Question: '''
31.238993 , 121.490515
30.<PHONE> , 71.47416667
25.617214 , 85.<PHONE>
5.316667 , -4.033333
'''
I wished to simplify plot the above points on map.
Code Used:
'''
map = Basemap()
map.drawcoastlines()
map.drawcoastlines()
map.drawcountries()
map.fillcontinents(color='coral')
x, y = map(lat_list[:5], long_list[:5])
map.scatter(x, y, marker='D',color='m')
plt.show()
'''
It gives me this output:

This seems incorrect. The points are placed wrong. It should something like -<URL>
I am probably making a mistake in specifying incorrect parameters, but can't understand where. From what I have read from the documentation, map() should map the co-ordinates to the map system used. Please help me in identifying the error.
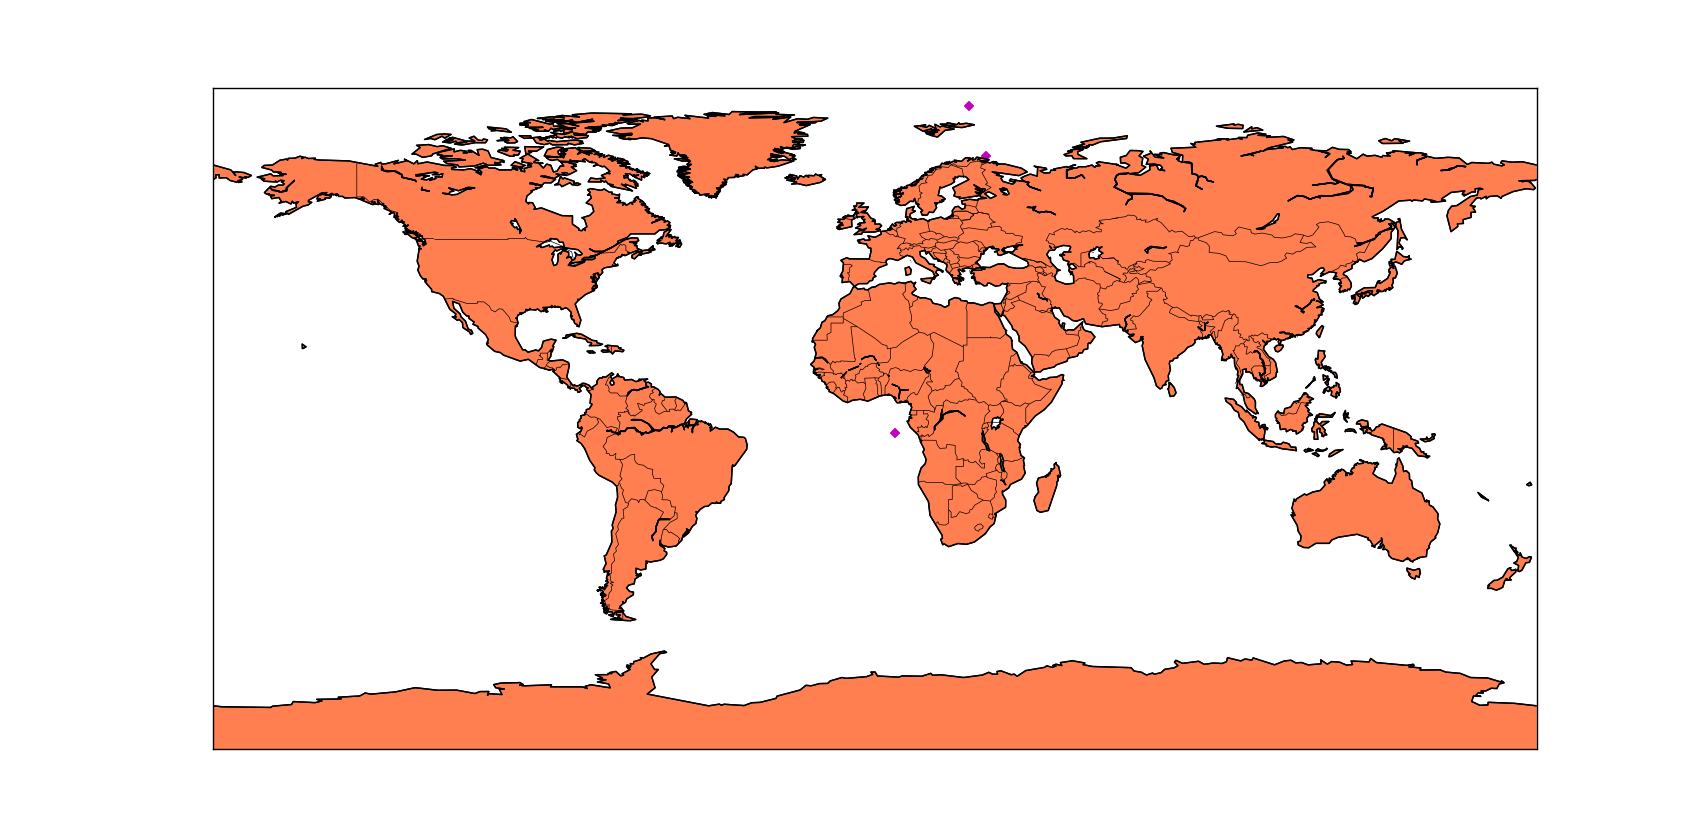
Answer: Based on coordinates and example, maybe you need to change order in map.
'''
x, y = map(long_list[:5], lat_list[:5])
'''
Because in geography latitude is Y-coordinate and longitude is X-coordinate.